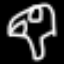
Label: mushroom